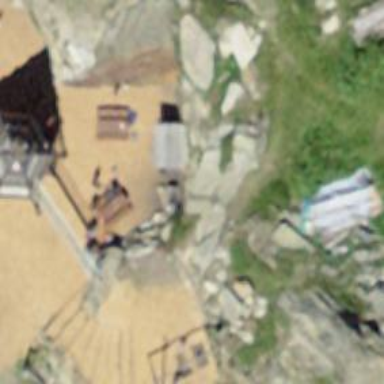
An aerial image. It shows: Barbecue facility.